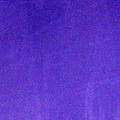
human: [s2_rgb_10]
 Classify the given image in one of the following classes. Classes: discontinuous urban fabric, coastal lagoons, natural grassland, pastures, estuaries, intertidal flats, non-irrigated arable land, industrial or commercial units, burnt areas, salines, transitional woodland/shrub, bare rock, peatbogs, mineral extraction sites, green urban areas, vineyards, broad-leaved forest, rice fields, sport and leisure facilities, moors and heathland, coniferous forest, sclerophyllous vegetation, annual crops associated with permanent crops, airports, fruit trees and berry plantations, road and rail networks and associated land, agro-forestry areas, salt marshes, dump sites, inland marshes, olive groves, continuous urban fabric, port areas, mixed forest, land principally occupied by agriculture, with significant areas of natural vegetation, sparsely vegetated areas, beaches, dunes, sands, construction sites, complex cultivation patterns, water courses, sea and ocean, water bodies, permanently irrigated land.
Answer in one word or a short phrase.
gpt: water bodies